Aerial crown-view tile of a tropical tree (Barro Colorado Island, Panama), acquired 20250512:
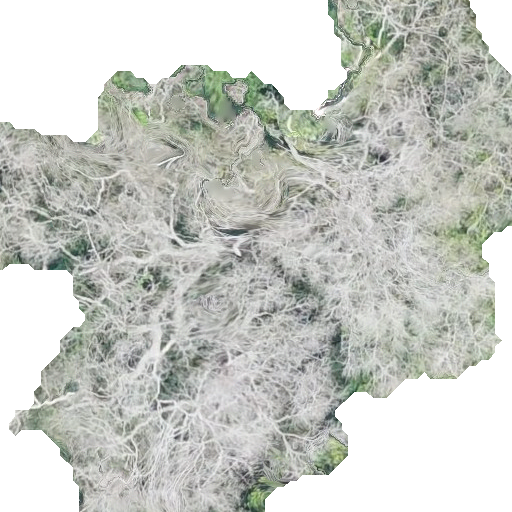
Species: Terminalia amazonia
GBIF accepted scientific name: Terminalia amazonica
Crown area: 306.631 m²